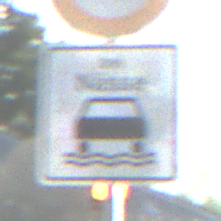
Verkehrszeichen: BeiNaesse
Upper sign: Geschwindigkeit130
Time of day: SunriseSunset
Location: Outdoor (Suburban)
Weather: PartlyCloudy
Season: NotSpecified
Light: Natural